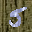
Label: 5